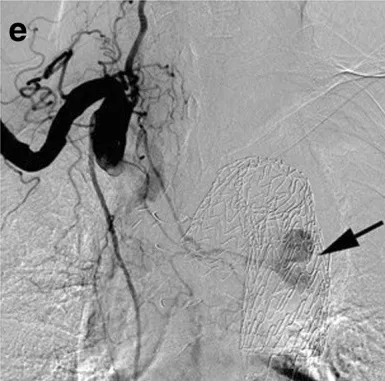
E. Brachiocephalic arteriography showed a type 2 endoleak (arrow) into the aortic pseudoaneurysms from the supreme intercostal artery via the bronchial artery.
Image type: radiology (ct)